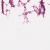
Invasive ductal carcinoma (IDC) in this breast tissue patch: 0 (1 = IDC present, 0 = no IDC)